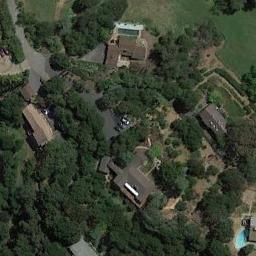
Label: medium_residential